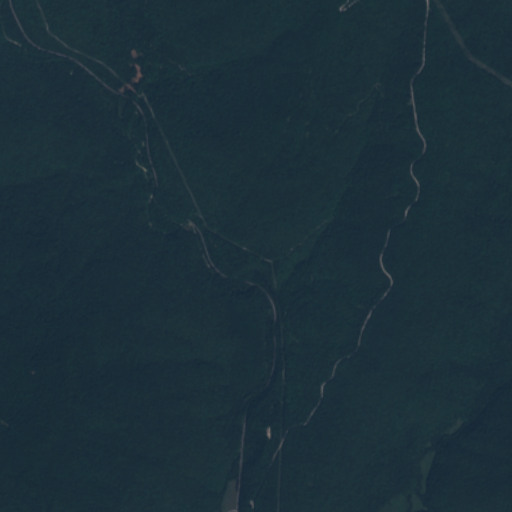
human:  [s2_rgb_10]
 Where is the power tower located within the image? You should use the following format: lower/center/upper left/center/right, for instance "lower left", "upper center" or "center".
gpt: The power tower is located in the upper right of the image.
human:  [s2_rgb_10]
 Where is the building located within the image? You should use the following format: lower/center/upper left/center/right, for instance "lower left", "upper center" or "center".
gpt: The building is located in the lower right of the image.
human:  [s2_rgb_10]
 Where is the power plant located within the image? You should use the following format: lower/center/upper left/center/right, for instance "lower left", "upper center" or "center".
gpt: There is no power plant in the image.